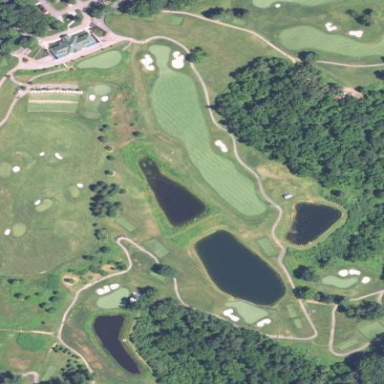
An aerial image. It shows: Golf fairway surrounded by grass.